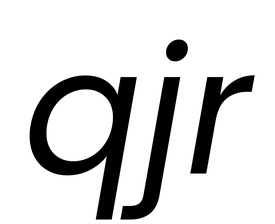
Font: Poppins-Italic